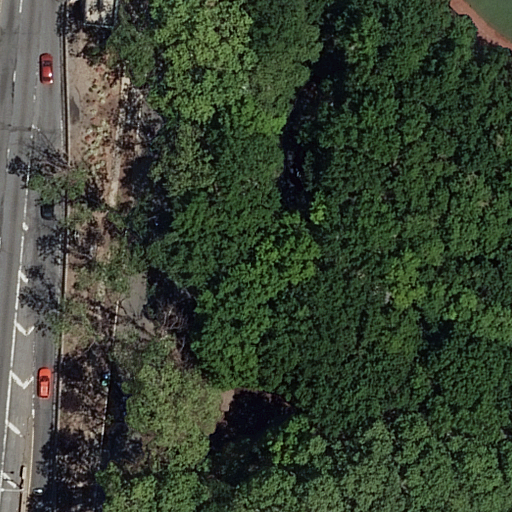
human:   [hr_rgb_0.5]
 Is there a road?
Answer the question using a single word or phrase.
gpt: yes

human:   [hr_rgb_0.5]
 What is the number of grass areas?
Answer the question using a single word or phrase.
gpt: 2

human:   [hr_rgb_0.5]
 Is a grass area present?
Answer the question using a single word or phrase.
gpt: yes

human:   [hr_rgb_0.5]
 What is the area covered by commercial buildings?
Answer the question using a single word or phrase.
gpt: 0m2

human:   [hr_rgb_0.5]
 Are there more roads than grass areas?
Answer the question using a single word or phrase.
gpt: yes

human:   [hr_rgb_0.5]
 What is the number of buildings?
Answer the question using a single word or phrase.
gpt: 0

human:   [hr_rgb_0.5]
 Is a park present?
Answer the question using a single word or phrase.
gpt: yes

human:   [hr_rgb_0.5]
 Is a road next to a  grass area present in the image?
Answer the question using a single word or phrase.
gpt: yes

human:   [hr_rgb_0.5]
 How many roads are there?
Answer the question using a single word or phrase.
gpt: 6

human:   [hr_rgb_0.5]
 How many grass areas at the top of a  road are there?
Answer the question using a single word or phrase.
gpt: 2

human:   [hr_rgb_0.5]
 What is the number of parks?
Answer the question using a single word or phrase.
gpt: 1

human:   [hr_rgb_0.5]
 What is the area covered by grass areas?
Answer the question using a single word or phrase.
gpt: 274m2

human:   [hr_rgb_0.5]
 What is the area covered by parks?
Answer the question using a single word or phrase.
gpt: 6473m2

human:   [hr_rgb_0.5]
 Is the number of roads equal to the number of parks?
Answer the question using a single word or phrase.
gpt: no

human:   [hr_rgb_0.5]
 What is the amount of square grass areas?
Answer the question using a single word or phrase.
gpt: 0

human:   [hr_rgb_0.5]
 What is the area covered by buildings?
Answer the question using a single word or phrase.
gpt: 0m2

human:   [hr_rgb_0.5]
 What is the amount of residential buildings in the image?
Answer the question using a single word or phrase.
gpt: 0

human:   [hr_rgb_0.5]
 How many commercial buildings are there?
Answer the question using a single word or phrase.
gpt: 0

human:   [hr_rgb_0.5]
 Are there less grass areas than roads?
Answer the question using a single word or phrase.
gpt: yes

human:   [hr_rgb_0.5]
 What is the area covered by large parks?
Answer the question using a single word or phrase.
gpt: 6473m2

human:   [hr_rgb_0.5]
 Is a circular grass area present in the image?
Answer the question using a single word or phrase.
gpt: no

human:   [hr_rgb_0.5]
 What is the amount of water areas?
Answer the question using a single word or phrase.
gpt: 0

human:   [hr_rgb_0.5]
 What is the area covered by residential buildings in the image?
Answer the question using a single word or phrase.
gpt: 0m2

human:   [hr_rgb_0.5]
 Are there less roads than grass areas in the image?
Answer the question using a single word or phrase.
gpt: no

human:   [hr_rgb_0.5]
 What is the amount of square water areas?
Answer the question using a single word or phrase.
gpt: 0

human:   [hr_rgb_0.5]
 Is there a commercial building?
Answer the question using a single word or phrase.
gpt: no

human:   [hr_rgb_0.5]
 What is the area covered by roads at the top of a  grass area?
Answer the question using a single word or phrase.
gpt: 0m2

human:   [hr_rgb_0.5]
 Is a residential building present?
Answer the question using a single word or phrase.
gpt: no

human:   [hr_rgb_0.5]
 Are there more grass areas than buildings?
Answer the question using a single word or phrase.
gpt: yes

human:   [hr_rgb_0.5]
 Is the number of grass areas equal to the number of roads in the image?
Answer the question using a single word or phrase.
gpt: no

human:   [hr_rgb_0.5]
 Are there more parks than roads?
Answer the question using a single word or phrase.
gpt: no

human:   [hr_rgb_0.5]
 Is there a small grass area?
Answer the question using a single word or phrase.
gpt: no

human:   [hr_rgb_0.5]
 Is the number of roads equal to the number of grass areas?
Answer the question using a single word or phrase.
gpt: no

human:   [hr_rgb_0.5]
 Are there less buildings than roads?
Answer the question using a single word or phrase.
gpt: yes

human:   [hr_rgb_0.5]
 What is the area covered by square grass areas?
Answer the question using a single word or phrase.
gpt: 0m2

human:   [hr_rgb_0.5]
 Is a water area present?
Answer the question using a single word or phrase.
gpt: no

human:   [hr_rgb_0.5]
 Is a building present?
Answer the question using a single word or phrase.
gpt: no

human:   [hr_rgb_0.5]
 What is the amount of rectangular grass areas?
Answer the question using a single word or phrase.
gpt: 2

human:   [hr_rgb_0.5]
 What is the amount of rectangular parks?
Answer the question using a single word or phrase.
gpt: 1

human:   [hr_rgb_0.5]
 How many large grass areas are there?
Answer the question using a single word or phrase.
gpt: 0

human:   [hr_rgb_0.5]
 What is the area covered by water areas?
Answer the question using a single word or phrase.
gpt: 0m2

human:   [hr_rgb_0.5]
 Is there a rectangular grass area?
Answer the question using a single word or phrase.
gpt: yes

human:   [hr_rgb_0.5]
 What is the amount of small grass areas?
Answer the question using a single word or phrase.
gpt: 0

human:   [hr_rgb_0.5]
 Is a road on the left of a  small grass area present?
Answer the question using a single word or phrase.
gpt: no

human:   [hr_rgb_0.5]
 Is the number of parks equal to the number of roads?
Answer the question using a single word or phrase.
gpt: no

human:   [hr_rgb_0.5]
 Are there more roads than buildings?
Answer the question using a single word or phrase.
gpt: yes

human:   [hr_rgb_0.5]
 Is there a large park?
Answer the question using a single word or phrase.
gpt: yes

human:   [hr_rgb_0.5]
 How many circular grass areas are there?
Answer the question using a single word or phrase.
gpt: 0

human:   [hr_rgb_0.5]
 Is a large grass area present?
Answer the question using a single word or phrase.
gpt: no

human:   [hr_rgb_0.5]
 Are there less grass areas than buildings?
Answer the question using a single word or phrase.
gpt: no

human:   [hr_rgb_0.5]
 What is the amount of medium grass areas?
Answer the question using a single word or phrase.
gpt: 2

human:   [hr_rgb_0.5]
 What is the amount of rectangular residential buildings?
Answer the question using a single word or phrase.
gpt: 0

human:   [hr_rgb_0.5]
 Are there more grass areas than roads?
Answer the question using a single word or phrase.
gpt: no

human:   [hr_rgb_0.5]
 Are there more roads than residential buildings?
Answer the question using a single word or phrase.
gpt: yes

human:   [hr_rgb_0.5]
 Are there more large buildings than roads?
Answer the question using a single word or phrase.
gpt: no

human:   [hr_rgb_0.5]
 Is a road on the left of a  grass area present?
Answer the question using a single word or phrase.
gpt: yes

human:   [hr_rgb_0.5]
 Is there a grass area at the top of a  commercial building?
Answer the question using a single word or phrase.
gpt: no

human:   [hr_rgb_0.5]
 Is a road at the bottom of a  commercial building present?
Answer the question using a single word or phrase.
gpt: no

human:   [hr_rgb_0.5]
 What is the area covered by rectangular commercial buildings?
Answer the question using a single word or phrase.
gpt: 0m2

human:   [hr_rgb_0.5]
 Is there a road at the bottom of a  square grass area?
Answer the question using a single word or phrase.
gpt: no

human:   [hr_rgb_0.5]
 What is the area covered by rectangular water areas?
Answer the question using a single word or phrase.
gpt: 0m2

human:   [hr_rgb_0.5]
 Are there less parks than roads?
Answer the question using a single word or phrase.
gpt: yes

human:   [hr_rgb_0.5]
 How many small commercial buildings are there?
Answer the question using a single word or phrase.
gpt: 0

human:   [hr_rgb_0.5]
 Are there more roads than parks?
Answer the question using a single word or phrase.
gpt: yes